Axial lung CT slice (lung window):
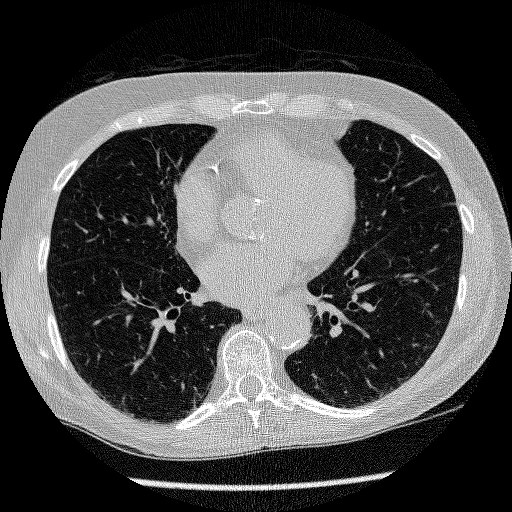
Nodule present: no